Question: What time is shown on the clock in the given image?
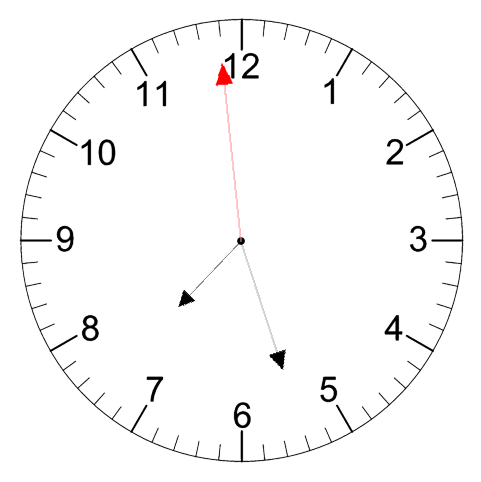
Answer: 07:26:59